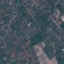
Land use / land cover: Residential